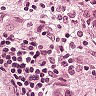
Metastatic tissue present: yes